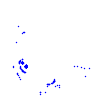
Particle: pion